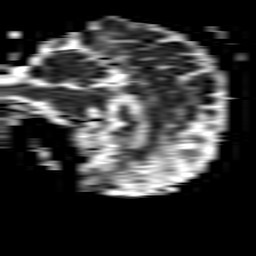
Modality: ADC
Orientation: sagittal
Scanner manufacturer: philips
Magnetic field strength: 1.5 T
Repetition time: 3.4 s
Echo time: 0.06922 s